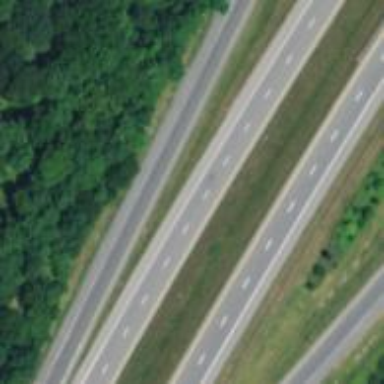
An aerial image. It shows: Asphalt motorway link.